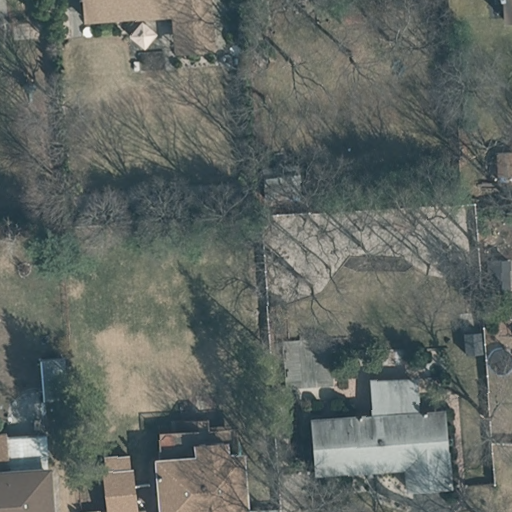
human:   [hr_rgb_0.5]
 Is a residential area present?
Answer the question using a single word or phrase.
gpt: yes

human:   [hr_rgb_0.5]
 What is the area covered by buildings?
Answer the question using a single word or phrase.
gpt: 1297m2

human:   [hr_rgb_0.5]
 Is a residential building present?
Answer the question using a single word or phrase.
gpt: yes

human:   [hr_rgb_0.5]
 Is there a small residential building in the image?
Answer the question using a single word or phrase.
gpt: yes

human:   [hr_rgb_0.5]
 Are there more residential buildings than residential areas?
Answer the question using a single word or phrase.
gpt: yes

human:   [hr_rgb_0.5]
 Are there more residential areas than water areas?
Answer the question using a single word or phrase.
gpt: yes

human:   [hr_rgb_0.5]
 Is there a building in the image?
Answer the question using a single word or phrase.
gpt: yes

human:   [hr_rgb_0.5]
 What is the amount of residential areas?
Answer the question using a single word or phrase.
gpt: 1

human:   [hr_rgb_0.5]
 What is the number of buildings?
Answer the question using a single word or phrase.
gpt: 7

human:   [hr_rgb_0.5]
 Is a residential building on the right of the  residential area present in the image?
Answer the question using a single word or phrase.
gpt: yes

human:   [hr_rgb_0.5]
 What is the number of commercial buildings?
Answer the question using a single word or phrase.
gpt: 0

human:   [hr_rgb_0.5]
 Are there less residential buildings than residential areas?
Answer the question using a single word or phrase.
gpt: no

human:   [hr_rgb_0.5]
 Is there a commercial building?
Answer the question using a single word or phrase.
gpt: no

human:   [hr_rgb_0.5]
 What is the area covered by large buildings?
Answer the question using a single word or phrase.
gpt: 0m2

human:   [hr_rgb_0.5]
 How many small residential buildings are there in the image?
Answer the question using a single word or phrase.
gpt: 1

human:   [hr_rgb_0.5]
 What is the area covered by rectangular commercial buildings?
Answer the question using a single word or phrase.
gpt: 0m2

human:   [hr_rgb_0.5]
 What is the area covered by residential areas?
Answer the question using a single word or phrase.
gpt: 10639m2

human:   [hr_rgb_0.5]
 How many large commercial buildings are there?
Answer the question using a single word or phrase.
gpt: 0

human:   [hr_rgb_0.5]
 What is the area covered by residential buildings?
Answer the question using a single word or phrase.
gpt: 1210m2

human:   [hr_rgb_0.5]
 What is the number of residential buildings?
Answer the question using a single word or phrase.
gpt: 5

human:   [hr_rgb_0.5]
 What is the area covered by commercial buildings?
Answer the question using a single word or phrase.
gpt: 0m2

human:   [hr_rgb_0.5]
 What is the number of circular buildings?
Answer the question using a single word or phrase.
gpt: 0

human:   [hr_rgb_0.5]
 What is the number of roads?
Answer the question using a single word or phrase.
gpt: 0

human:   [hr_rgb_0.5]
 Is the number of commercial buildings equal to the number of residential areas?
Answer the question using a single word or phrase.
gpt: no

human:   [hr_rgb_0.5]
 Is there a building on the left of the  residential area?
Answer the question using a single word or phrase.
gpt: no

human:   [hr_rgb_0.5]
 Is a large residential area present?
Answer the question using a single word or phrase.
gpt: yes

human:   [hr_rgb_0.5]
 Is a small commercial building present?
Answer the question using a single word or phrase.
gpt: no

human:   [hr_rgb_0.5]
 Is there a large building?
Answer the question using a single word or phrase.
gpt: no

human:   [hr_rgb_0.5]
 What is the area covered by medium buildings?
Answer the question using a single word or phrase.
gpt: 1196m2

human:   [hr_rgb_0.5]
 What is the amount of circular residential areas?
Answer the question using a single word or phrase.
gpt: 0

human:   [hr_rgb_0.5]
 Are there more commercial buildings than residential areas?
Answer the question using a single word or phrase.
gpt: no

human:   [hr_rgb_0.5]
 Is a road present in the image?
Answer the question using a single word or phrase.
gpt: no

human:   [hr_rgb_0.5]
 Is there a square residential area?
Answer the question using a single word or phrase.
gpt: no

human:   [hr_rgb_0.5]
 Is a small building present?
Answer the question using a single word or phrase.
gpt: yes

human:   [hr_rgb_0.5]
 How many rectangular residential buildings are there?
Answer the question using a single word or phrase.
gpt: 3

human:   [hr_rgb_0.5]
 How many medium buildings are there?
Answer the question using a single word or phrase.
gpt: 4

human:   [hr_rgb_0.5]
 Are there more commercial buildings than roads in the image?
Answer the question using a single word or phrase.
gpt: no

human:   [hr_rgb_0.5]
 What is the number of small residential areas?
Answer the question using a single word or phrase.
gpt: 0

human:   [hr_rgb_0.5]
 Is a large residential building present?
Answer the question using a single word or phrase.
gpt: no

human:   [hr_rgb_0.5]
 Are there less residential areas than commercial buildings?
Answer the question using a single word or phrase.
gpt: no

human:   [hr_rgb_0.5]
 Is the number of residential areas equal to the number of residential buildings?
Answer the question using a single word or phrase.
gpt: no

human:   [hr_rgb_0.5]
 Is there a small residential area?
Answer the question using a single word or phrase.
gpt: no

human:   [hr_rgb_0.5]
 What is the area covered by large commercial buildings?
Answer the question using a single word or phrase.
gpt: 0m2

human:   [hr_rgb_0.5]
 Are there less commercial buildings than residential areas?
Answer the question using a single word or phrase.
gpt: yes

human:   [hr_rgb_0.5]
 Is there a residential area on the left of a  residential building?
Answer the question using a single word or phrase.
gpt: yes

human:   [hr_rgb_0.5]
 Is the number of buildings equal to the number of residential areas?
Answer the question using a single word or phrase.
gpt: no

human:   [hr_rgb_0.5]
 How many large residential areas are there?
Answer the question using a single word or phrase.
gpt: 1

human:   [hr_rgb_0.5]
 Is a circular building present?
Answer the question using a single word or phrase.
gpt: no

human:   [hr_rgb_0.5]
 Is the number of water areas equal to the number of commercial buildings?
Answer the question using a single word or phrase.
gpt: yes

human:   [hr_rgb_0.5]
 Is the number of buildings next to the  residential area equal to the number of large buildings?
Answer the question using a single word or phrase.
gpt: no

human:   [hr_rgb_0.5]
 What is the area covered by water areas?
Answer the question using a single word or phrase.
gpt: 0m2

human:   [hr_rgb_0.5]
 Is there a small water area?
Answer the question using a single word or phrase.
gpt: no

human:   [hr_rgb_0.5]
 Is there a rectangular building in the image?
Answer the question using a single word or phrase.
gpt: yes

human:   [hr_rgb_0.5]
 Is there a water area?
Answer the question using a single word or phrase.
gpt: no

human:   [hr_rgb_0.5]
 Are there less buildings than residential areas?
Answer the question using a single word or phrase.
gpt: no

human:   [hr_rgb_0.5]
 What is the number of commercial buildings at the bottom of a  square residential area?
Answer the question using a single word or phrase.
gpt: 0

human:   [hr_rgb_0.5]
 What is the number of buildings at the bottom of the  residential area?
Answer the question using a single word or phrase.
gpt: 7

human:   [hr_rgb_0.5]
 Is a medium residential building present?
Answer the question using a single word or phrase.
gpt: yes

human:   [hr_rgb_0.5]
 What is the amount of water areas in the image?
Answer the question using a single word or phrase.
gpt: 0

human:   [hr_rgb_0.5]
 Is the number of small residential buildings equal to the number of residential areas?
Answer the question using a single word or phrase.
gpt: yes

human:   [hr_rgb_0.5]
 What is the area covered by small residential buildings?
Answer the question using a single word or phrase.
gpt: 14m2

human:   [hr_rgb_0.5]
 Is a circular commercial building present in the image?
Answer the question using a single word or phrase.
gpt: no

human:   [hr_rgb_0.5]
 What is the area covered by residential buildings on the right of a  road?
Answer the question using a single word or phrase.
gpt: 0m2

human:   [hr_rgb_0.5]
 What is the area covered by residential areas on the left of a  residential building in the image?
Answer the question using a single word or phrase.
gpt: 10639m2